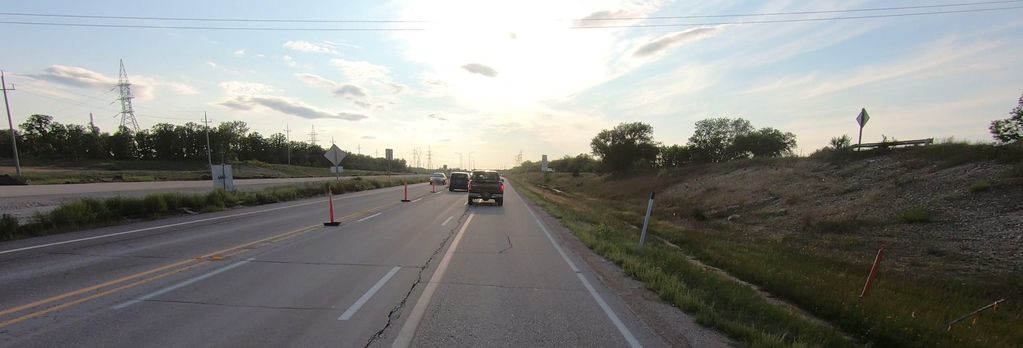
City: winnipeg